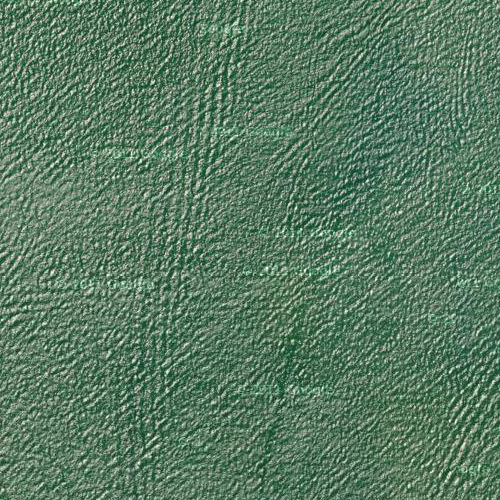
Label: sydney